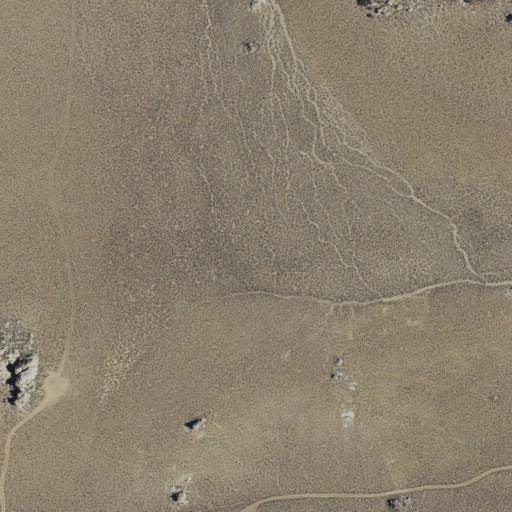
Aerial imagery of plain(s) in California named Papoose Flat containing only shrub